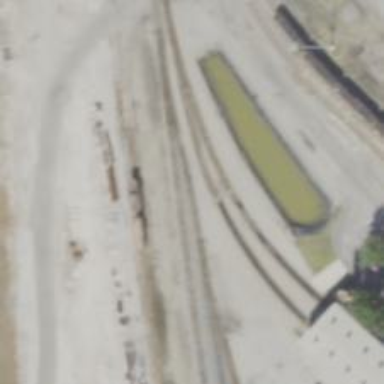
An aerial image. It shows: Railway yard used for servicing trains.